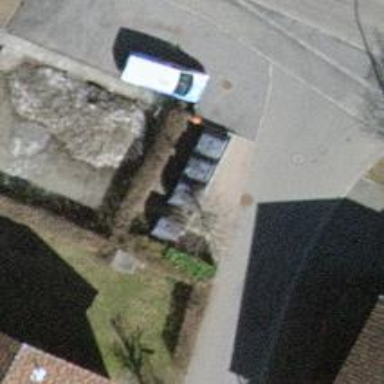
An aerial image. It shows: Recycling container for recycling.